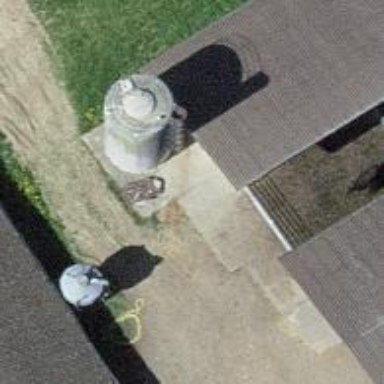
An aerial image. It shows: Silo.